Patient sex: F
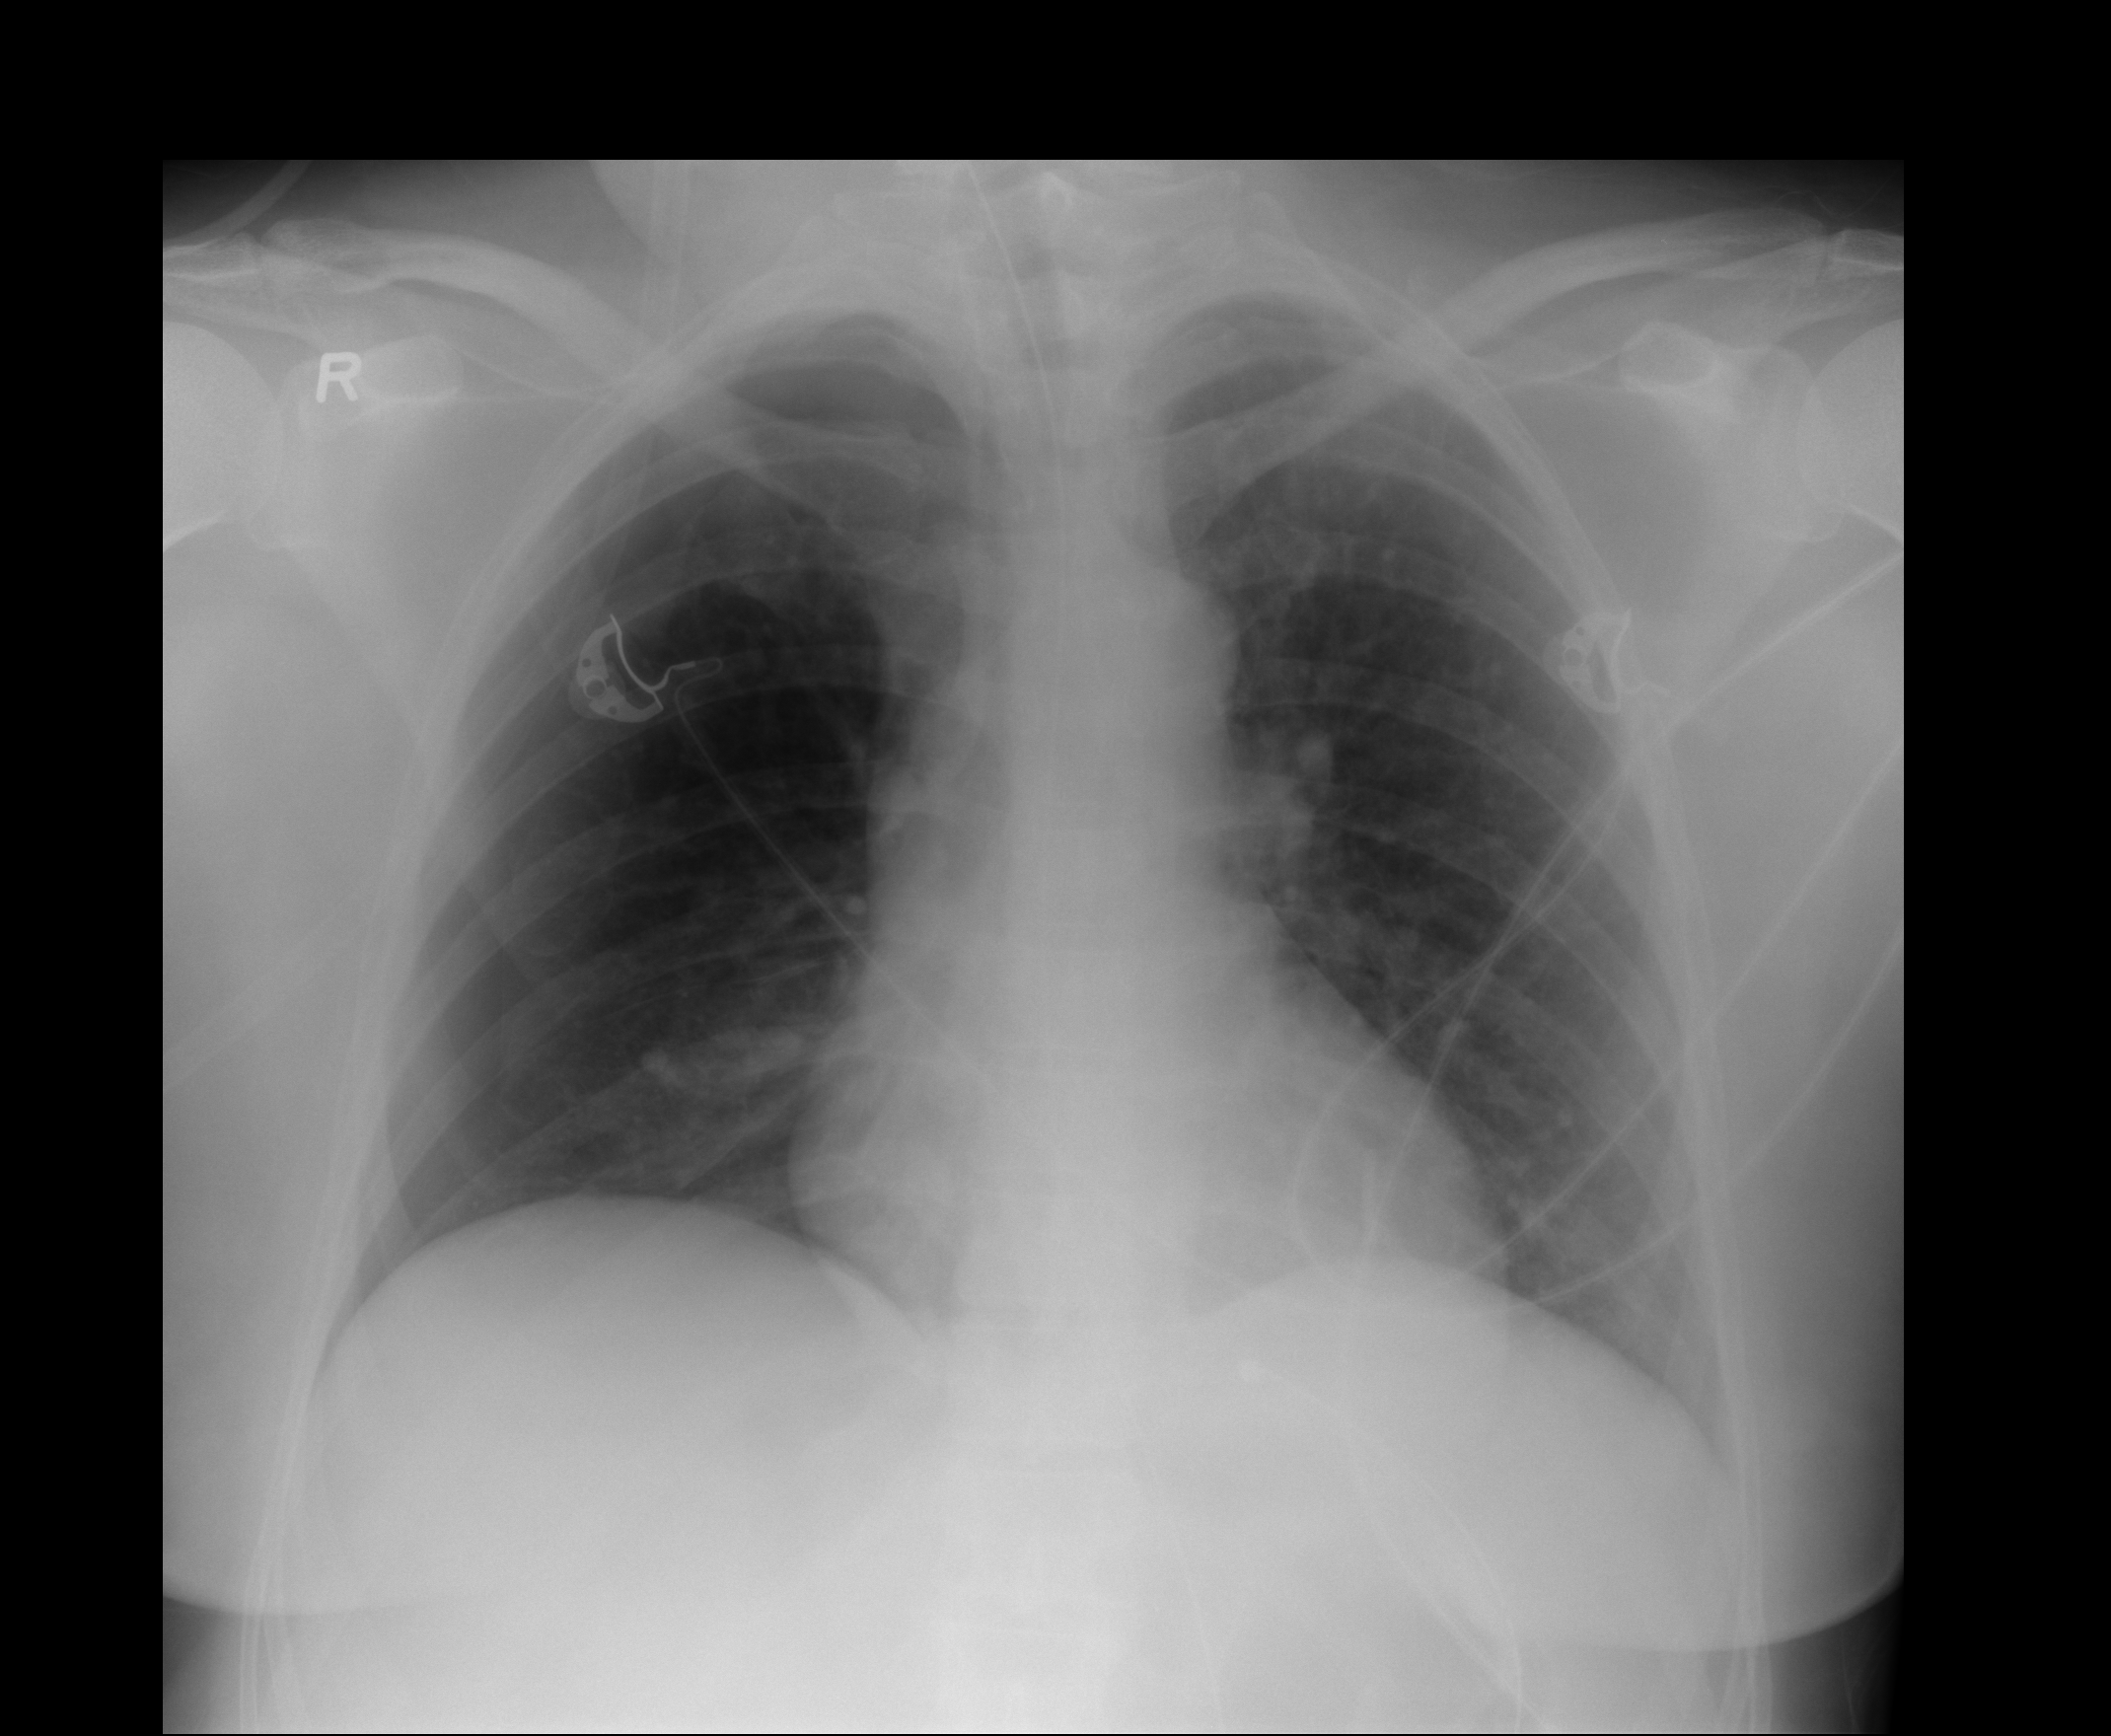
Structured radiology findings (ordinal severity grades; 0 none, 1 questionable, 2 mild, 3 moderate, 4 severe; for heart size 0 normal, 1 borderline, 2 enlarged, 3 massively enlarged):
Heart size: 0
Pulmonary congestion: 0
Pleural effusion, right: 0
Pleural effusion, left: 0
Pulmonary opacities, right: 0
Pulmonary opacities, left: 0
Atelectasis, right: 2
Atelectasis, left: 2